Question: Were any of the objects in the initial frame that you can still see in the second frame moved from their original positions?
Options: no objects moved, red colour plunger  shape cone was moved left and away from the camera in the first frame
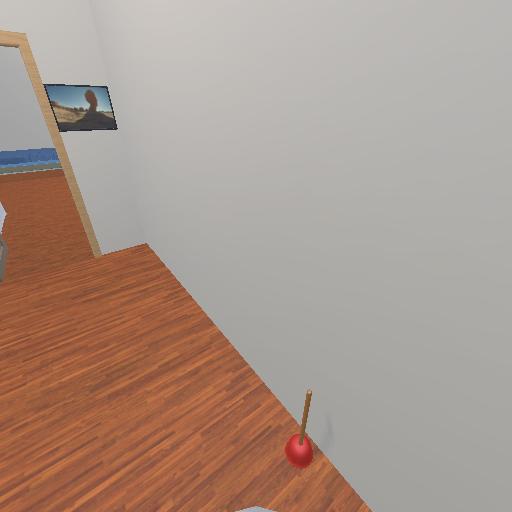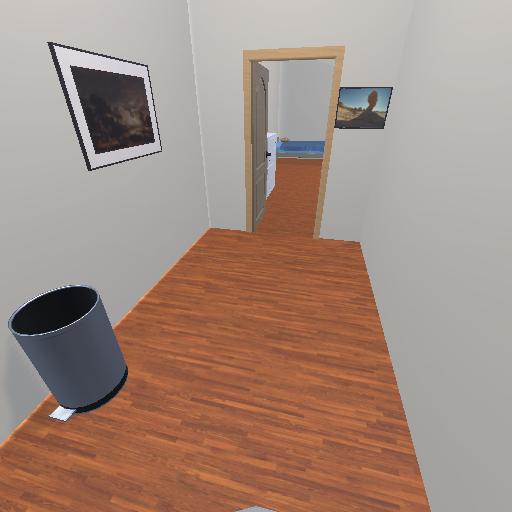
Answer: no objects moved